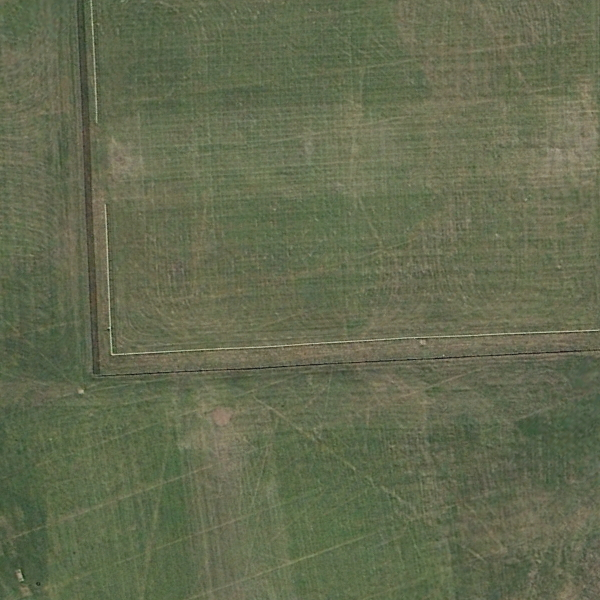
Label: Meadow